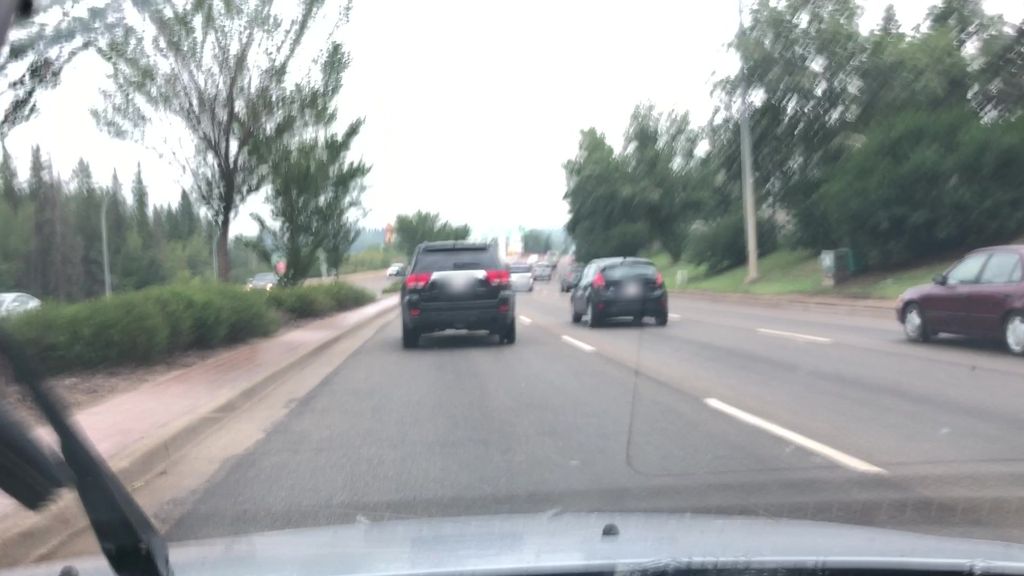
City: edmonton